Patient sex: M
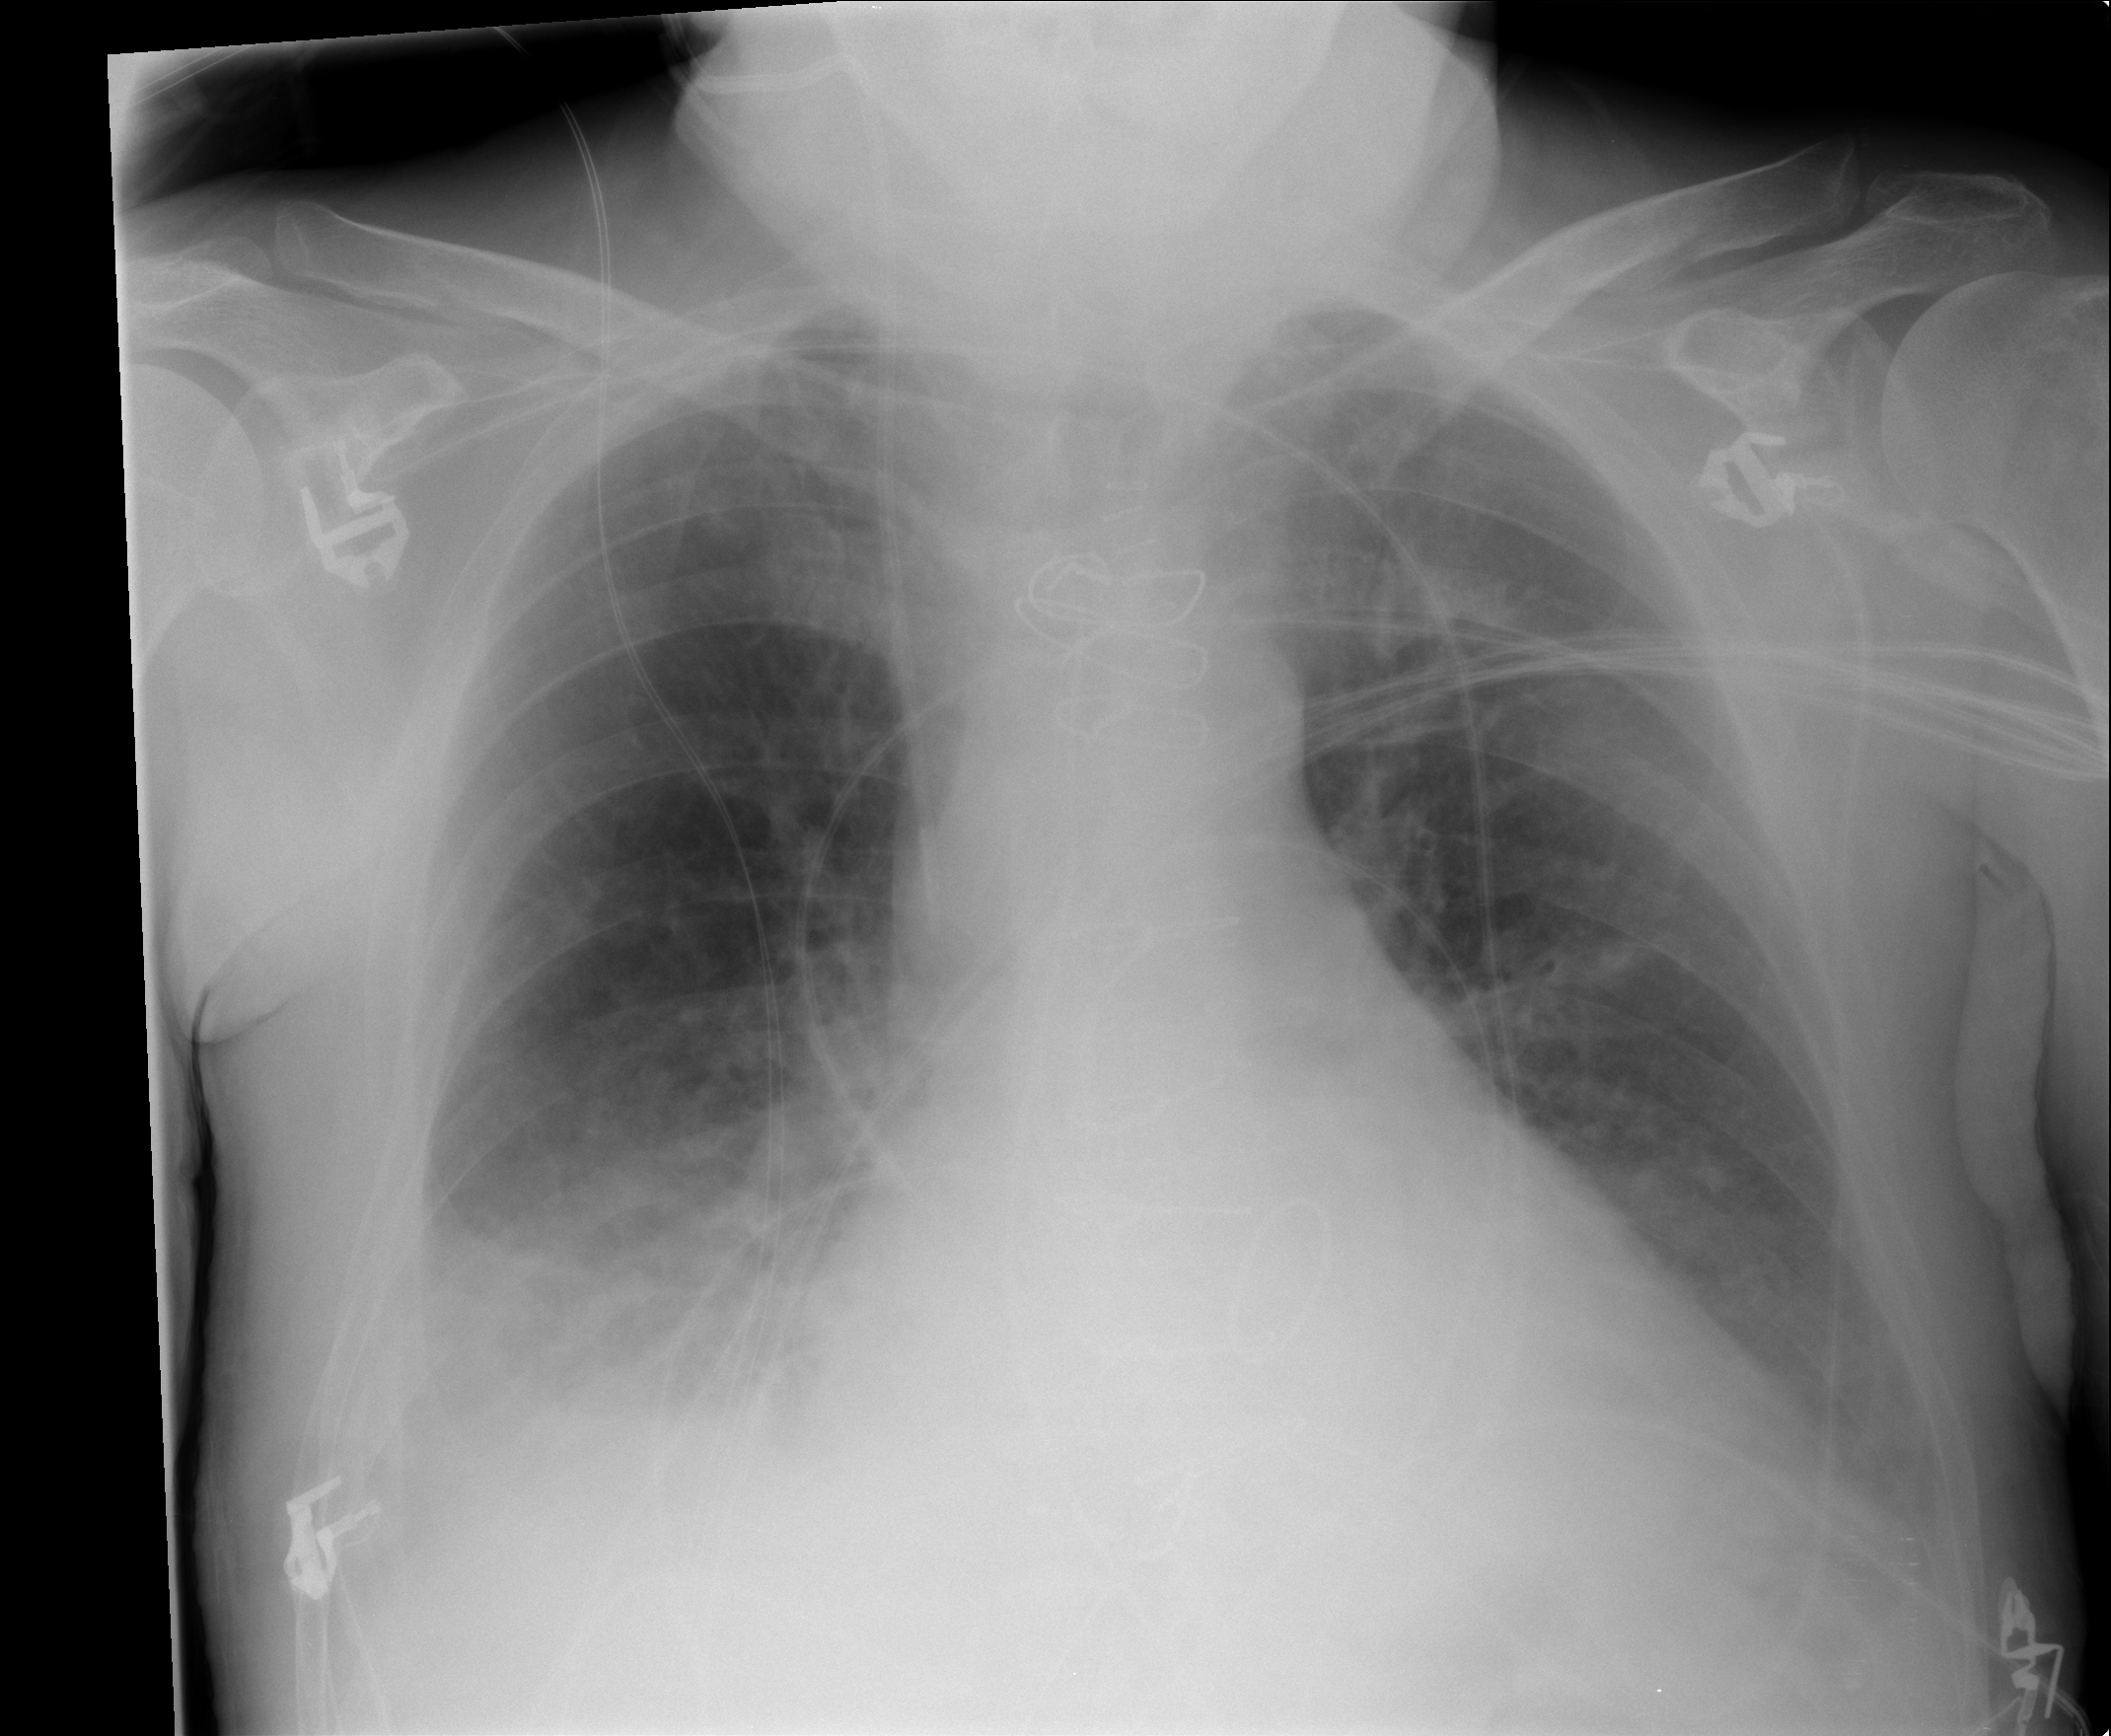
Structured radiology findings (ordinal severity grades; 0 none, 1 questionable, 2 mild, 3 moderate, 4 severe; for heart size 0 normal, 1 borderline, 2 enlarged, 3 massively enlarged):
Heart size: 1
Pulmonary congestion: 1
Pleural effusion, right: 2
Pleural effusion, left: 2
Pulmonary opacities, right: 3
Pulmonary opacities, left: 1
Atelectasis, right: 3
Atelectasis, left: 2